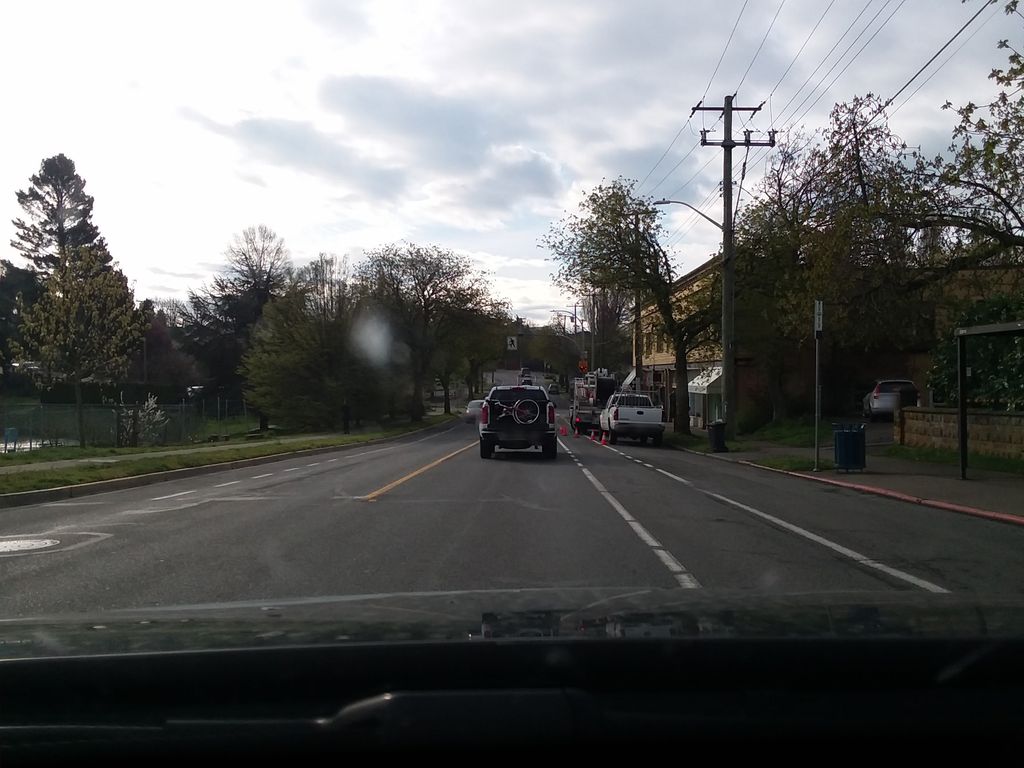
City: victoria